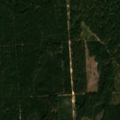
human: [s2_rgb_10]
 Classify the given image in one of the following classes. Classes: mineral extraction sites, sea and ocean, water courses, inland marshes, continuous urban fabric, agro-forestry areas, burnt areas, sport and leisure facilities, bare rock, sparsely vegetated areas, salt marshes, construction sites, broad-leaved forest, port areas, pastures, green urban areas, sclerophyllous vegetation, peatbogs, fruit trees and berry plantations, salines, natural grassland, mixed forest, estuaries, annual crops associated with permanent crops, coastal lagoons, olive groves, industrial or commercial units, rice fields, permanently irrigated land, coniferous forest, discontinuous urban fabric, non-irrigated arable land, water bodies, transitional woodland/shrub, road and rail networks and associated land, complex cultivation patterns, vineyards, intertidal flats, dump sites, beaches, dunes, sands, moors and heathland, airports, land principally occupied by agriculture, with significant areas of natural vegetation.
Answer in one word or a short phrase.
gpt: coniferous forest, transitional woodland/shrub